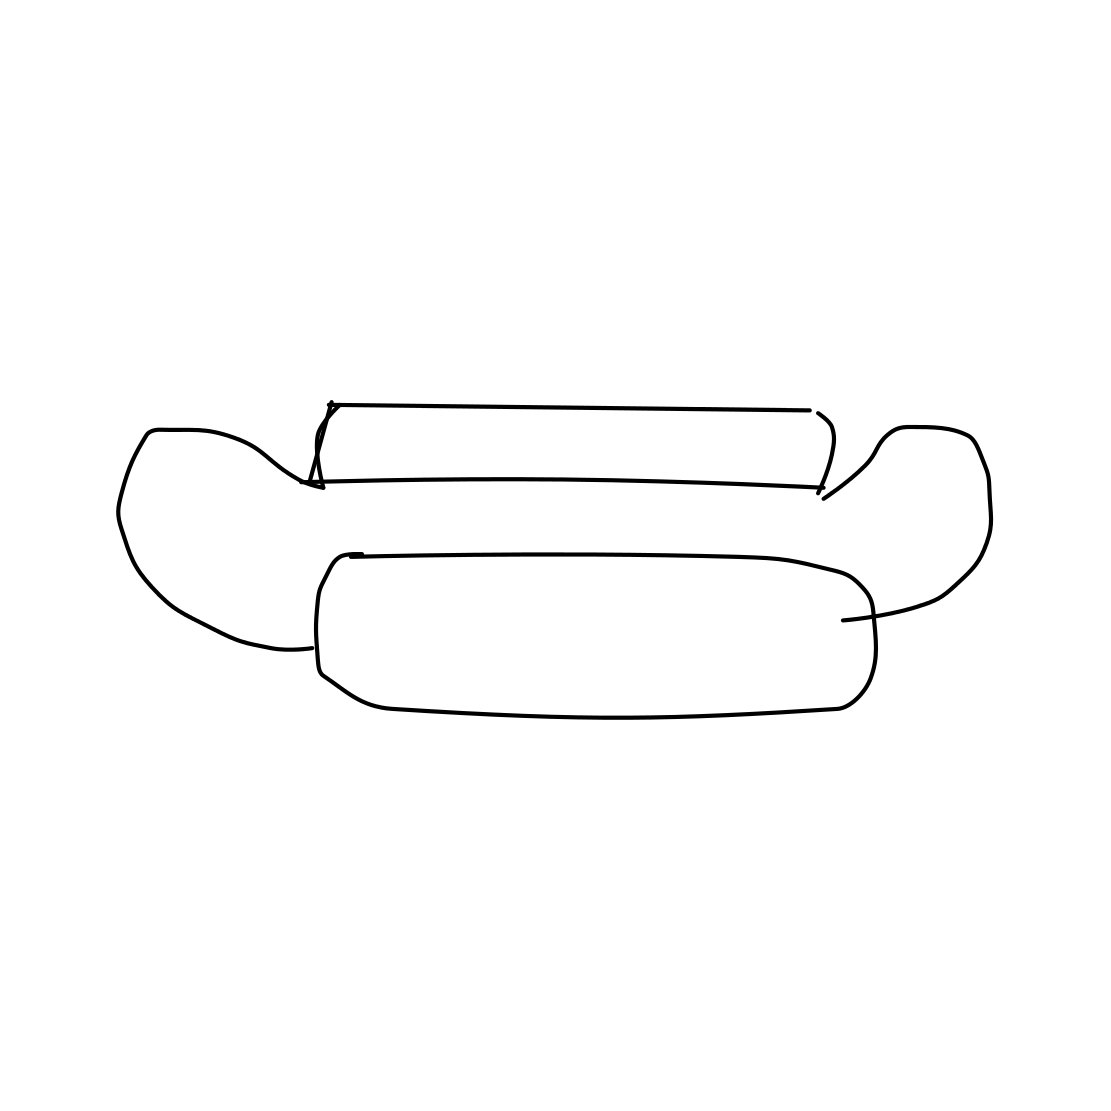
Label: hot-dog